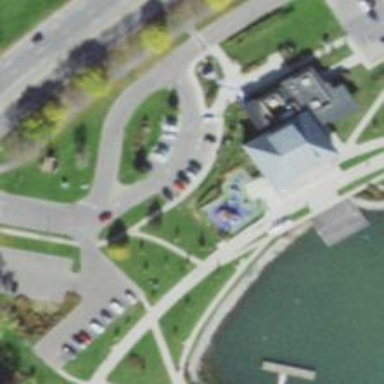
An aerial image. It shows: Pathway that serves as both road and footway.